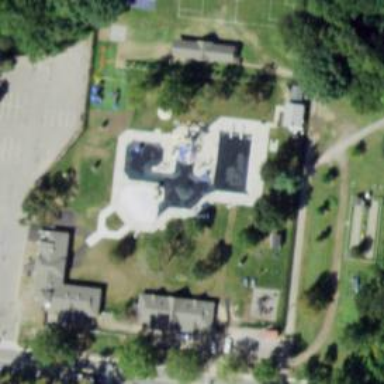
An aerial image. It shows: Water slide attraction.